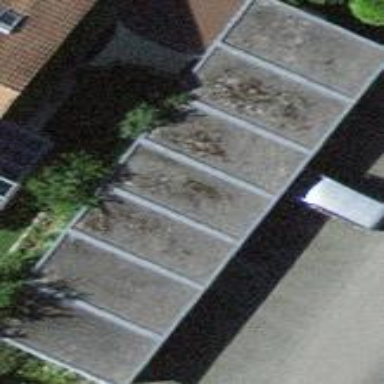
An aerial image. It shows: Garage.